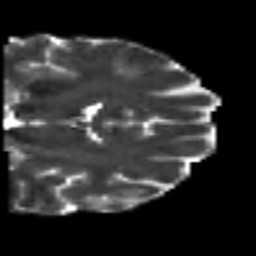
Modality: T2w
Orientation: coronal
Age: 30
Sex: female
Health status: healthy
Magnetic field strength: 3 T
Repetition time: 7 s
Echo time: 0.0926 s